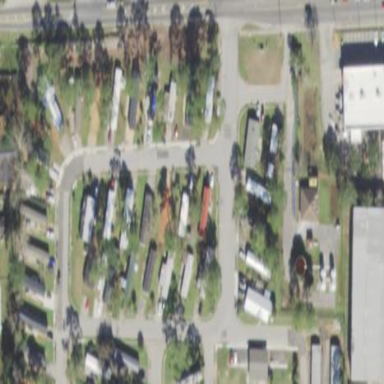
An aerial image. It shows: Residential area known as trailer park.